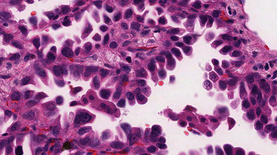
Tumor epithelial tissue: yes
Tumor-associated stroma tissue: no
Normal tissue: no